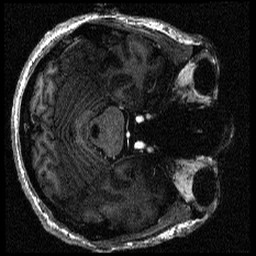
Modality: T1w
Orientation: axial
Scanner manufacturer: siemens
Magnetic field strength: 6.98 T
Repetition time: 2.5 s
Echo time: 0.00306 s